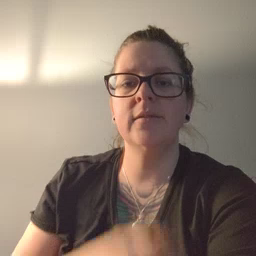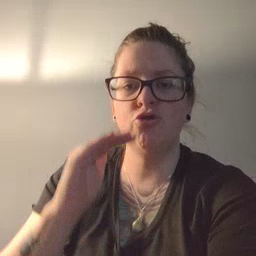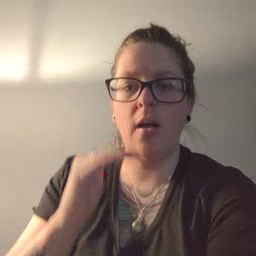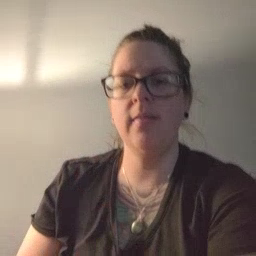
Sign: child